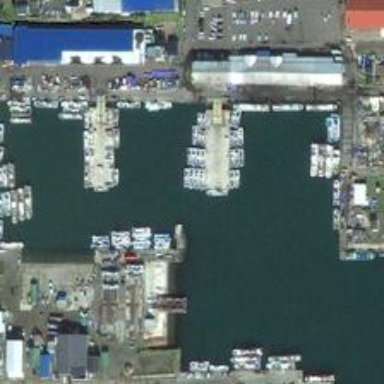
Many boats are in a port near a wharf .